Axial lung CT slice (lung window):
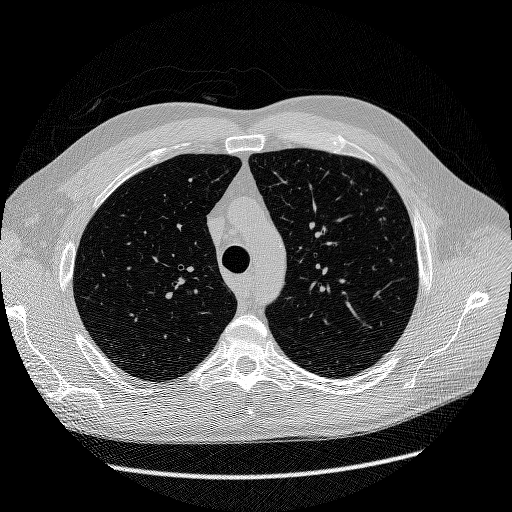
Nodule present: no